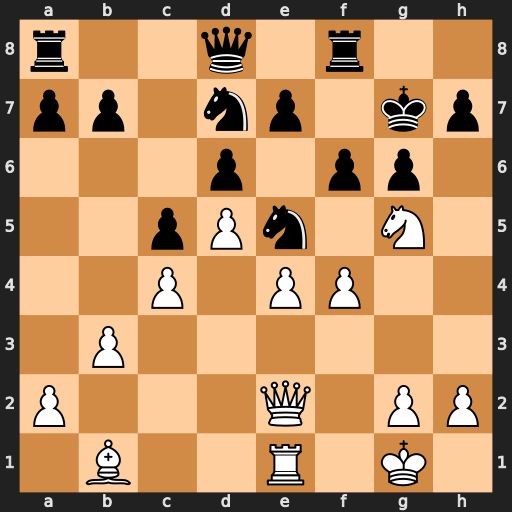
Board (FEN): r2q1r2/pp1np1kp/3p1pp1/2pPn1N1/2P1PP2/1P6/P3Q1PP/1B2R1K1
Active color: w
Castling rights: -
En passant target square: -
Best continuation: Ne6+ Kf7 Nxd8+